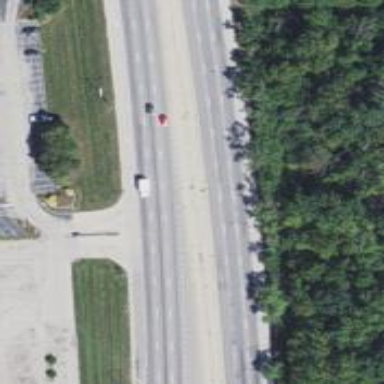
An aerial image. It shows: This image shows trunk highway that functions as expressway.